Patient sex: M
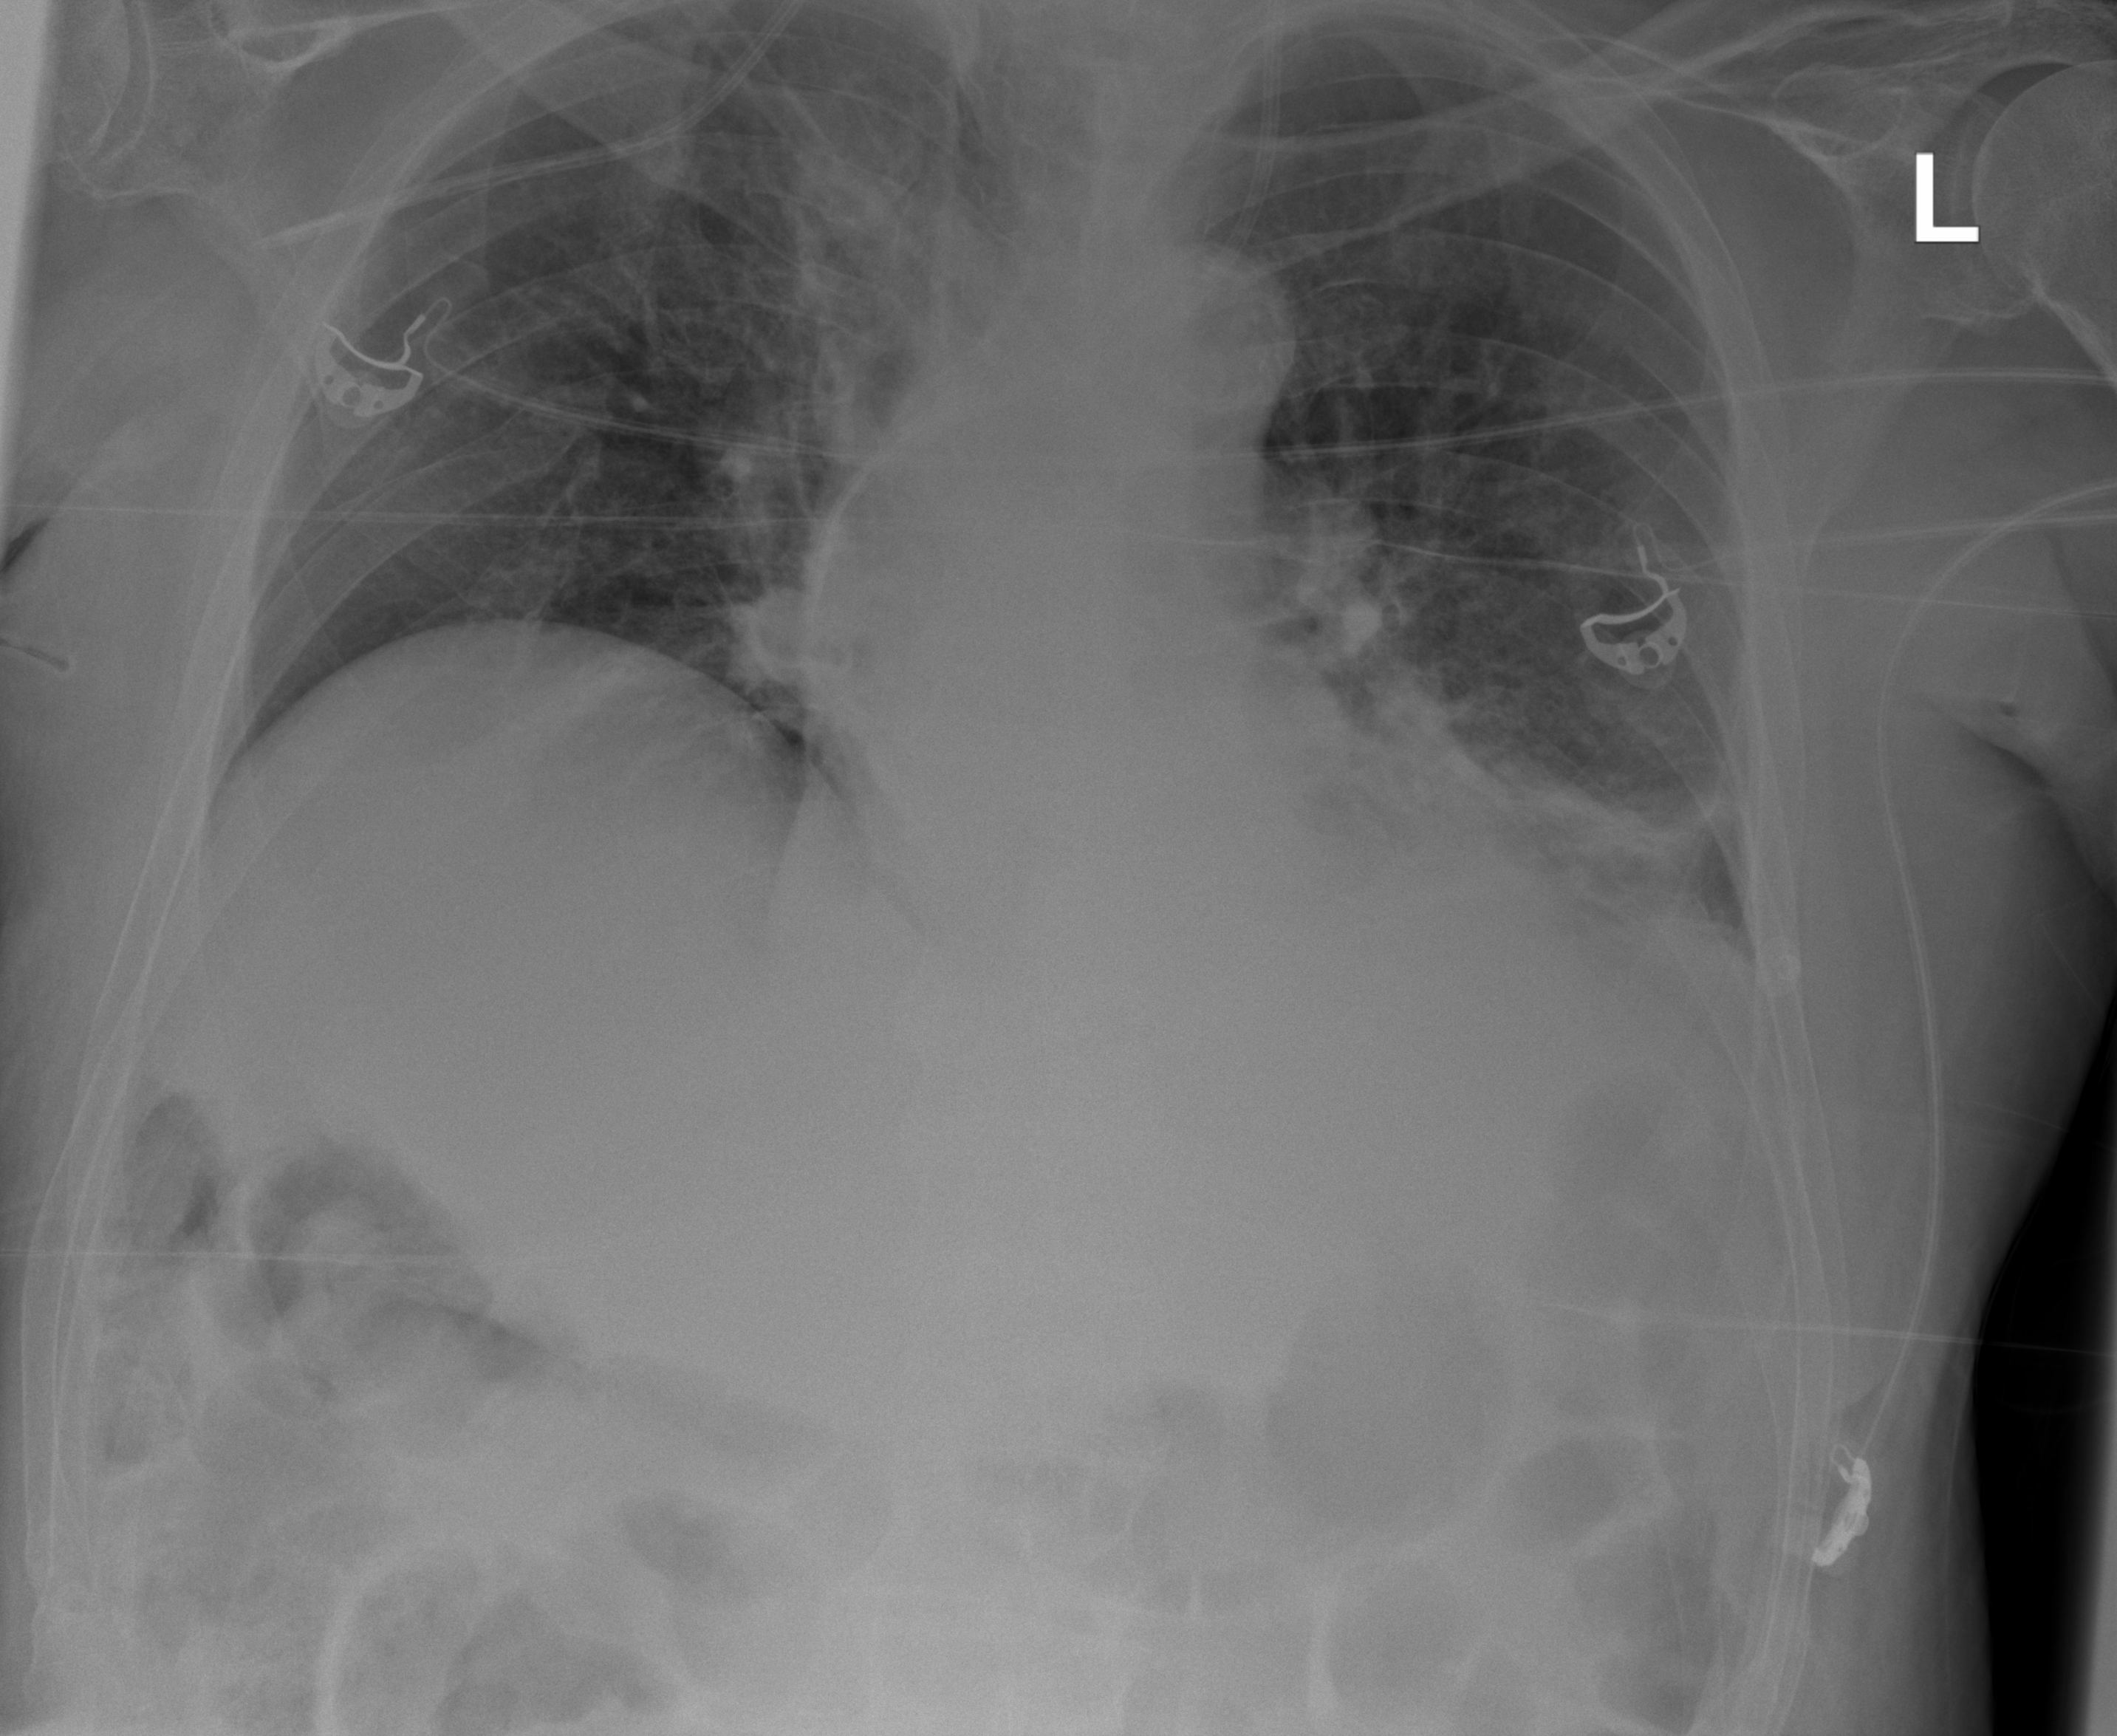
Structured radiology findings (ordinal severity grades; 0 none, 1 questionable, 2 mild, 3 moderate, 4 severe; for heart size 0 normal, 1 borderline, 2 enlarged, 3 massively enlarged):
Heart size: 1
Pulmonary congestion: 0
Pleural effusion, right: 0
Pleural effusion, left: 2
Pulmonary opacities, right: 0
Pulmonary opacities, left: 0
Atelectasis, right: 0
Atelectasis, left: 2